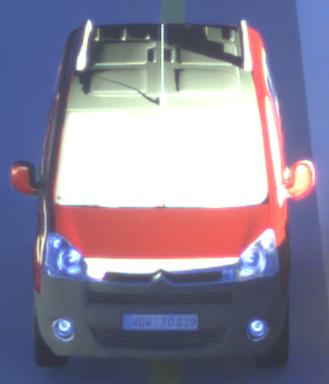
Make: Citroen
Model: Berlingo Kombi VTi 120
Detailed model: Berlingo (II) Kombi
Model produced from: 2009/12
Model produced until: 2012/03
Doors: 5
Color: red
Road condition: dry road
Daytime: sunrise or sunset
Contrast: high contrast